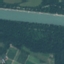
Land use / land cover: River